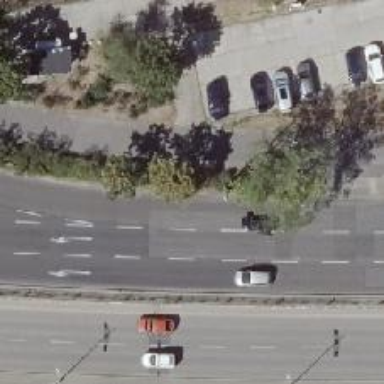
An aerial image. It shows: Asphalt path.